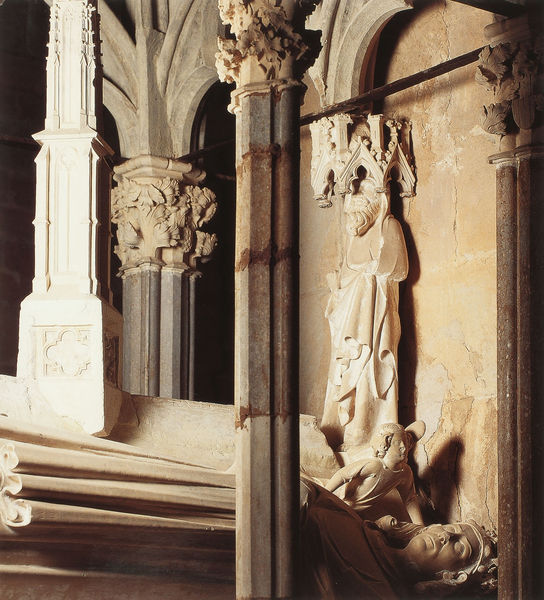
Titel: Grabstätte von Jakob II. (Jaume II) und Blanka von Anjou (Blanca d’Anjou)
Institution: Königliches Kloster der Heiligen Maria von den Heiligen Kreuzen, Tarragona
Schlagwörter: blätter, schatten, frau, kleid, licht, pfeiler, säule, säulen, dame, bart, falten, gesicht, mensch, stehen, stein, tod, tot, kirche, person, gotik, locken, engel, statue, liegen, bogen, risse, ornamente, stuck, foto, fotografie, fugen, dom, knien, bekleidung, kapitell, sarg, sandstein, gotisch, grab, heiliger, gedenken, grabmal, fiale, effigie, knine